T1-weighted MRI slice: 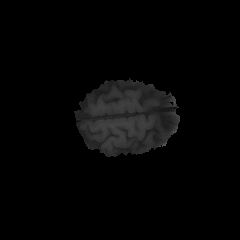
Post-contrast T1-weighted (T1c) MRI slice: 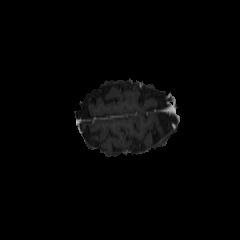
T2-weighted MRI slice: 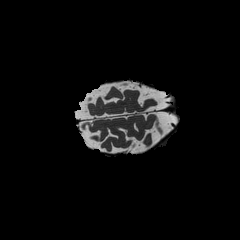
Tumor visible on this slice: no